Question: I'm trying to combine lighting with 3D graphics.There's sphere that is on depth 100, and it has 100 as radius.I use translatef to make it be far from the eye position.
But nothing is displayed on the screen:
'''
#import <OpenGL/OpenGL.h>
#import <GLUT/GLUT.h>
GLfloat width=500, height=500;
GLfloat angle=0.0;
void makeRound (GLfloat* angle)
{
if(*angle>360.0)
{
*angle-=360.0;
}
else if(*angle<0.0)
{
*angle+=360.0;
}
}
void init(void)
{
GLfloat mat_specular[] = { 1.0, 0.0, 0.0, 0.0 };
GLfloat mat_diffuse[] = { 0.9, 0.0, 0.0, 0.0 };
GLfloat mat_shininess[] = { 50.0 };
GLfloat light_position[] = { 5.0, 5.0, 5.0, 1.0 };
GLfloat white_light[] = { 1.0, 1.0, 1.0, 1.0 };
GLfloat lmodel_ambient[] = { 0.1, 0.5, 0.1, 1.0 };
glEnable(GL_DEPTH_TEST);
glMatrixMode(GL_MODELVIEW);
glLoadIdentity();
gluLookAt(0, 0, 0, 0, 0, 100, 0, 1, 0);
glMatrixMode(GL_PROJECTION);
glLoadIdentity();
gluPerspective(45, 1, 1, 1000);
glClearColor (0.0, 0.0, 0.0, 0.0);
glShadeModel (GL_SMOOTH);
glMaterialfv(GL_FRONT, GL_DIFFUSE, mat_diffuse);
glMaterialfv(GL_FRONT, GL_SPECULAR, mat_specular);
glMaterialfv(GL_FRONT, GL_SHININESS, mat_shininess);
glLightfv(GL_LIGHT0, GL_POSITION, light_position);
glLightfv(GL_LIGHT0, GL_DIFFUSE, white_light);
glLightfv(GL_LIGHT0, GL_SPECULAR,white_light);
glLightModelfv(GL_LIGHT_MODEL_AMBIENT,lmodel_ambient);
glEnable(GL_LIGHTING);
glEnable(GL_LIGHT0);
}
void display(void)
{
glClear (GL_COLOR_BUFFER_BIT | GL_DEPTH_BUFFER_BIT);
glMatrixMode(GL_MODELVIEW);
glLoadIdentity();
glPushMatrix();
glRotatef(angle, 0, 1, 0);
glTranslatef(0, 0, 100);
glutSolidSphere (100.0, 80, 64);
glPopMatrix();
glutSwapBuffers();
}
void keyboard(unsigned char key, int x, int y)
{
switch (key)
{
case '+':
angle+=5.0;
makeRound(&angle);
glutPostRedisplay();
break;
case '-':
angle-=5.0;
makeRound(&angle);
glutPostRedisplay();
break;
default:
break;
}
}
int main(int argc, char** argv)
{
glutInit(&argc, argv);
glutInitDisplayMode (GLUT_DOUBLE | GLUT_RGB | GLUT_DEPTH);
glutInitWindowSize (width, height);
glutInitWindowPosition (100, 100);
glutCreateWindow (argv[0]);
glutDisplayFunc(display);
glutKeyboardFunc(keyboard);
init ();
glutMainLoop();
return 0;
}
'''
This is what I see with :
'''
glTranslatef(0,0,-200);
'''

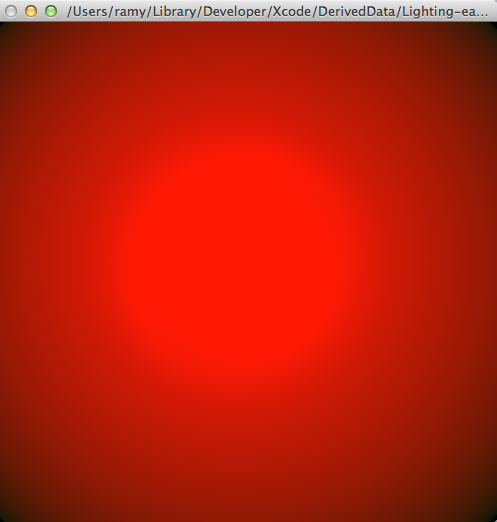
Answer: As a result of your translate you are actually positioned on the edge of the sphere. That means the polys actually go though "you". You won't see anything as a result of your near clip plane and thanks to back-face culling you can't see the tris on the other side of the sphere.
Set either:
'''
glCullFace( GL_FRONT );
'''
Or set the transform to push the sphere further away:
'''
glTranslatef(0, 0, -200);
'''